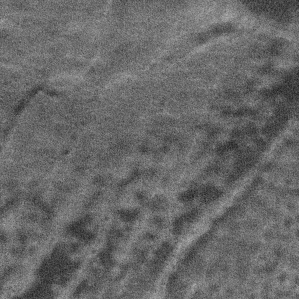
Label: frost